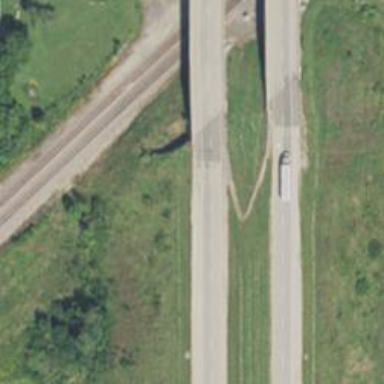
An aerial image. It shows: Bridge over trunk highway with expressway.